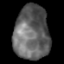
Tissue: lung
Cell type: Others
Senescence score: 0.2286
Nuclear area (px): 1861
Mean DAPI intensity: 100.093